高三 · 度量几何学
18. 如图, $\mathrm{BC}$ 为圆 $\mathrm{O}$ 的直径, $\mathrm{AD} \perp \mathrm{BC}, \mathrm{AF}=\mathrm{AB}, \mathrm{BF}$ 和 $\mathrm{AD}$ 相交于 $\mathrm{E}$, 求证: $\mathrm{AE}=\mathrm{BE}$

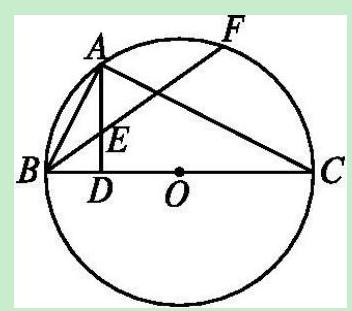
答案: 证明: $\because \mathrm{BC}$ 是 $\odot \mathrm{O}$ 的直径,

$\therefore \angle \mathrm{BAC}$ 为直角.
又 $\because \mathrm{AD} \perp \mathrm{BC}$,

$\therefore \mathrm{Rt} \triangle \mathrm{BDA} \sim \mathrm{Rt} \triangle \mathrm{BAC}$.

$\therefore \angle \mathrm{BAD}=\angle \mathrm{ACB}$

$\because \mathrm{AF}=\mathrm{AB}$

$\therefore \angle \mathrm{FBA}=\angle \mathrm{ACB}$

$\therefore \angle \mathrm{BAD}=\angle \mathrm{FBA}$.

$\therefore \triangle \mathrm{ABE}$ 为等腰三角形.

$\therefore \mathrm{AE}=\mathrm{BE}$.
解析: : 分析: 本题主要考查了圆周角定理, 解决问题的关键是根据圆周角定理要证明 $\mathrm{AE}=\mathrm{BE}$,只需在 $\triangle \mathrm{ABE}$ 中证明 $\angle \mathrm{ABE}=\angle \mathrm{EAB}$, 而要证明这两个角相等, 只需借助建立与 $\angle \mathrm{ACB}$ 的关系即可